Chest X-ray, PA view. Patient: 60 years old, sex M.
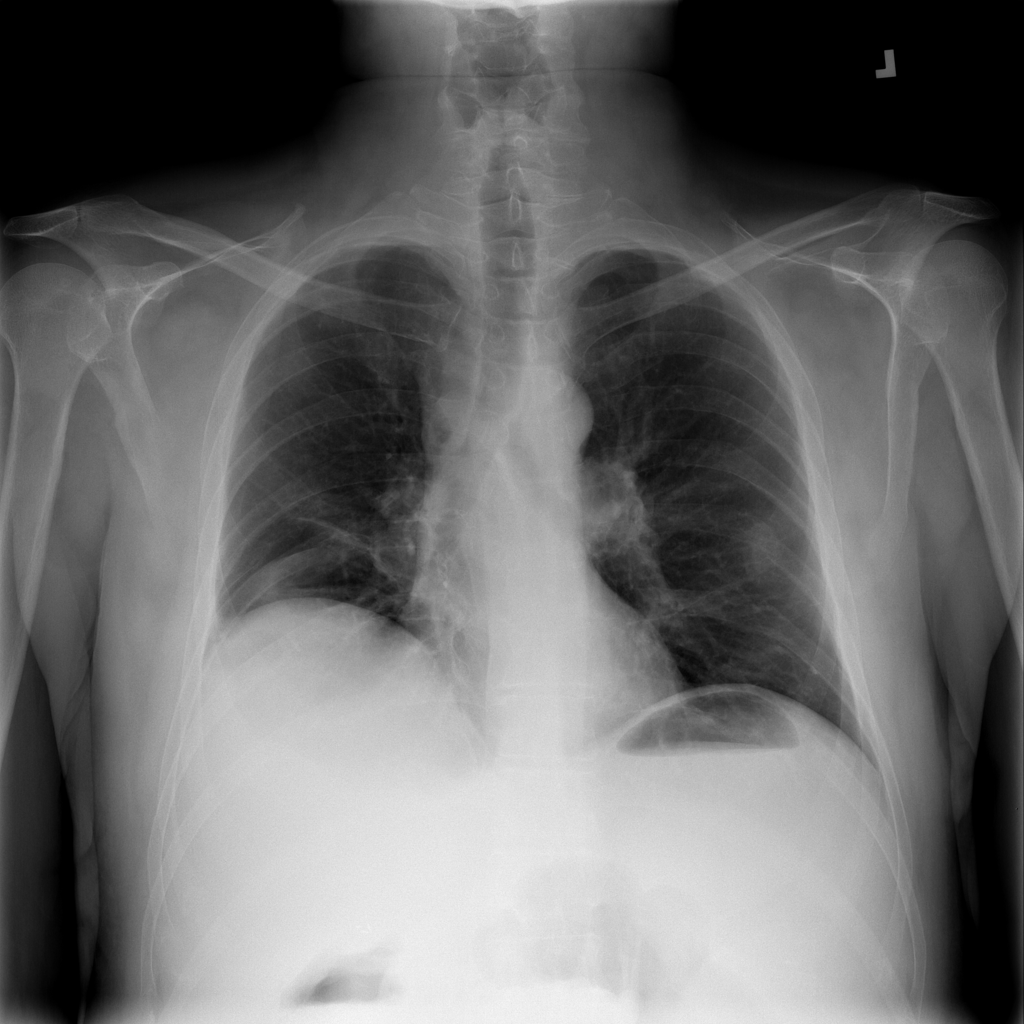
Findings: Consolidation, Nodule